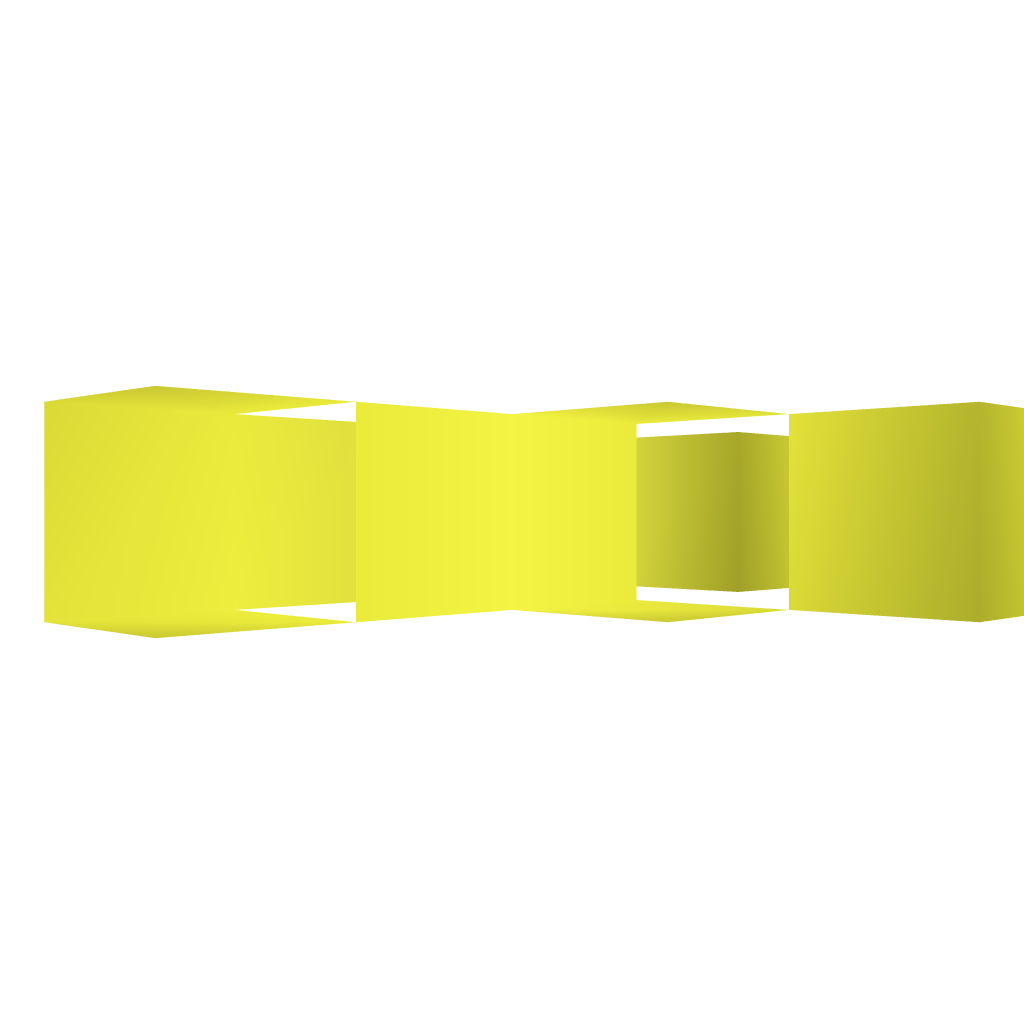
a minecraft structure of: Clock Timer (Long) bad low quality